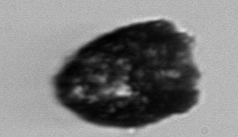
Label: Stenosemella_pacifica